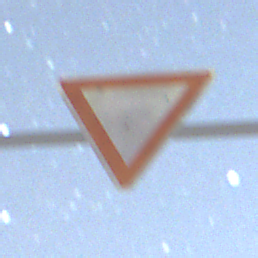
Verkehrszeichen: VorfahrtGewaehren
Umgebung: Outdoor, Nature
Tageszeit: Night
Wetter: Clear
Licht: Natural
Jahreszeit: NotSpecified
Kontrast: HighContrast